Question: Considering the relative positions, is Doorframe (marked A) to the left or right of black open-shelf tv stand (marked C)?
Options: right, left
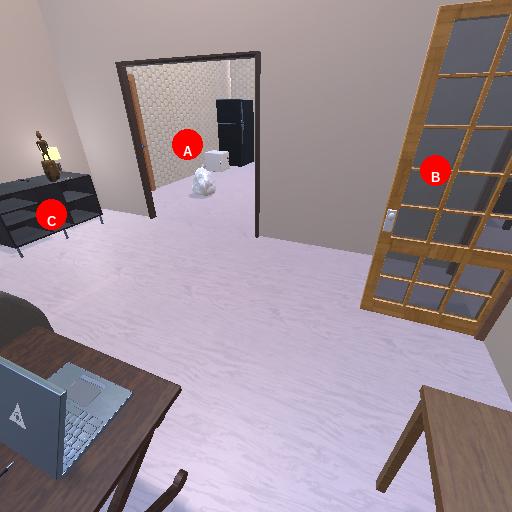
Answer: right